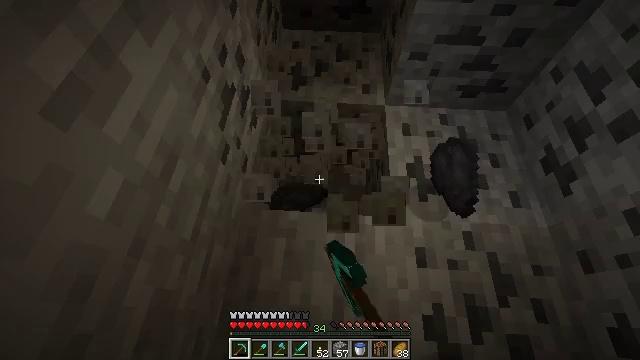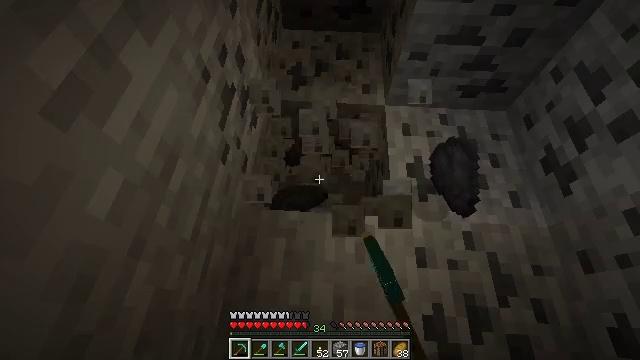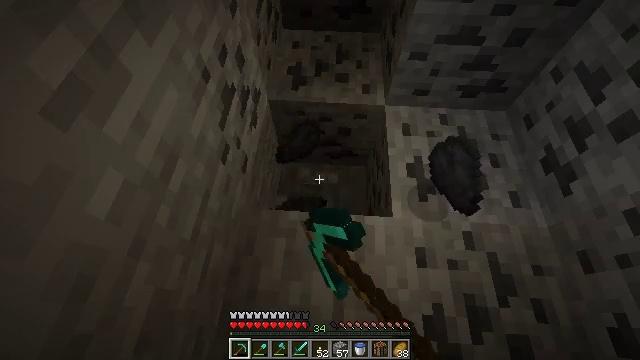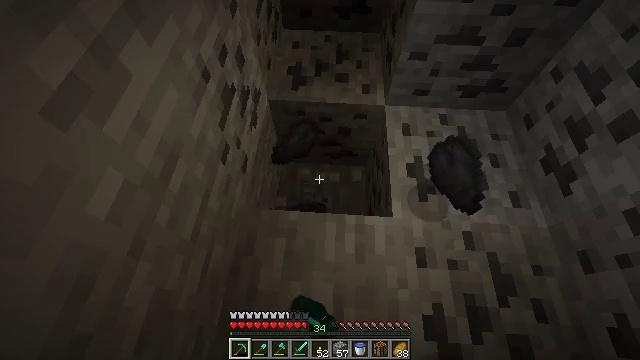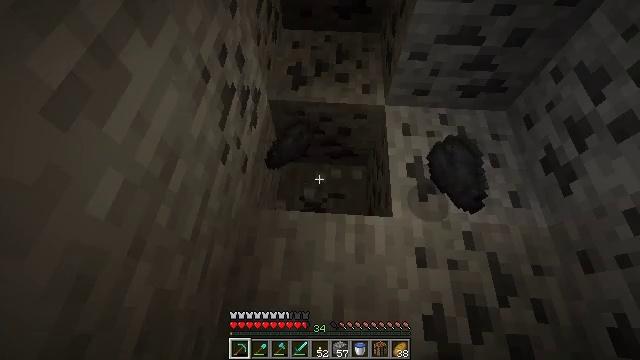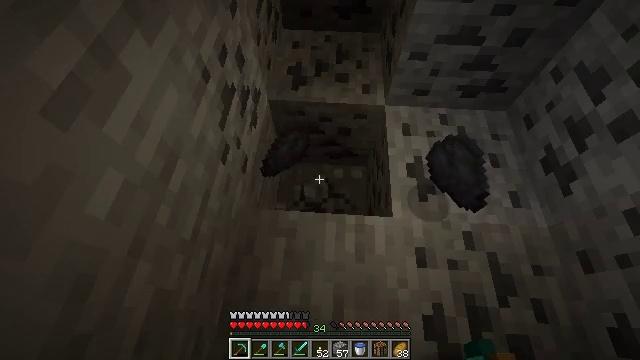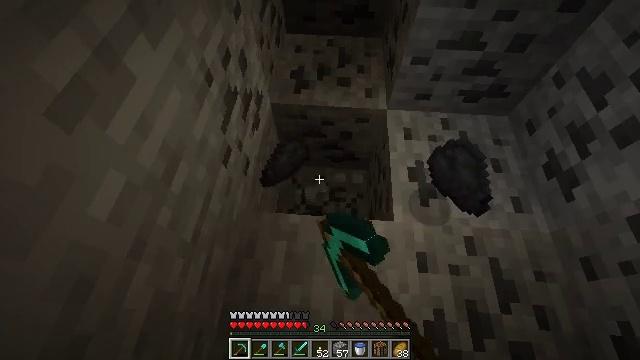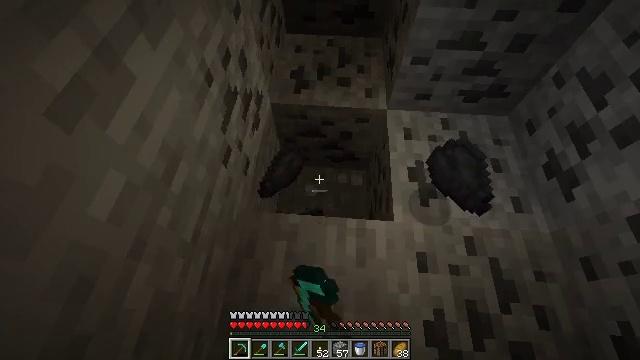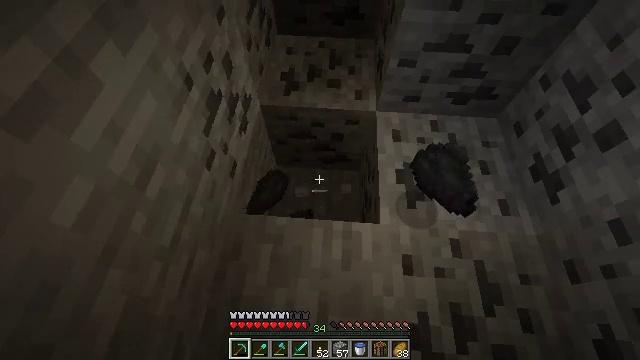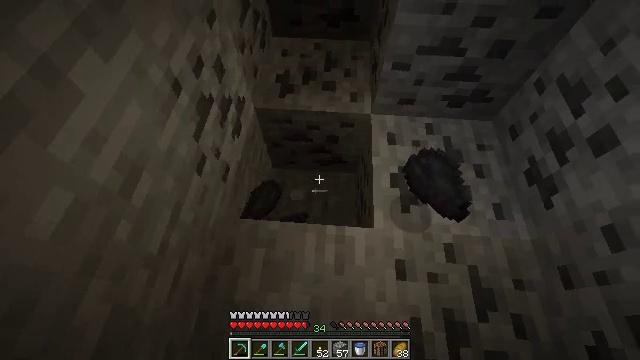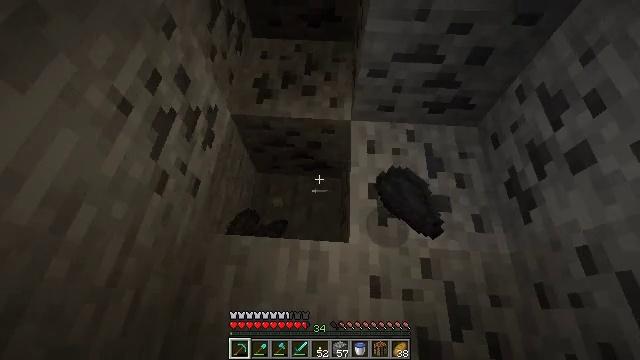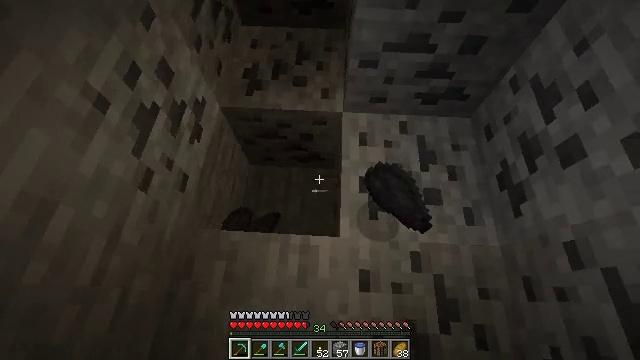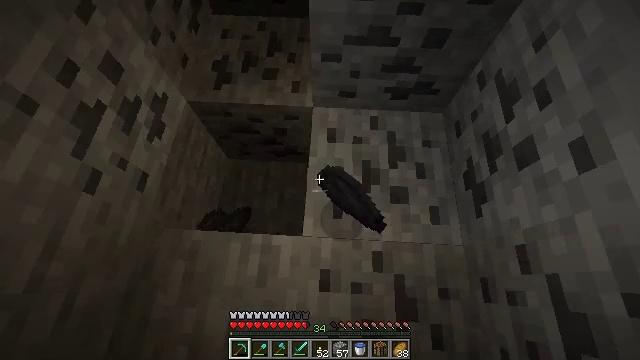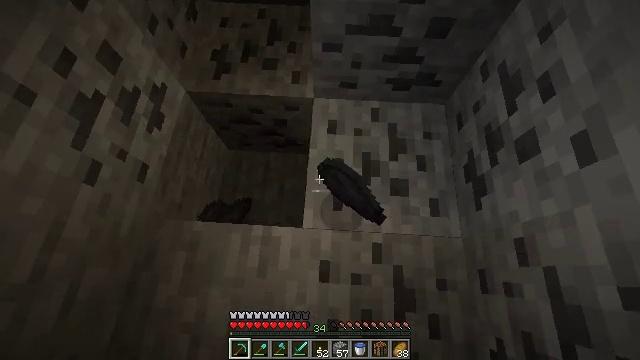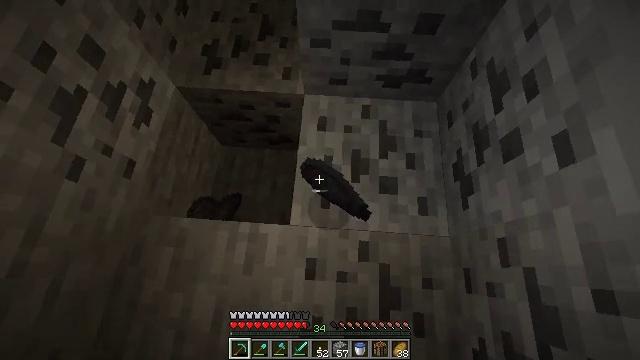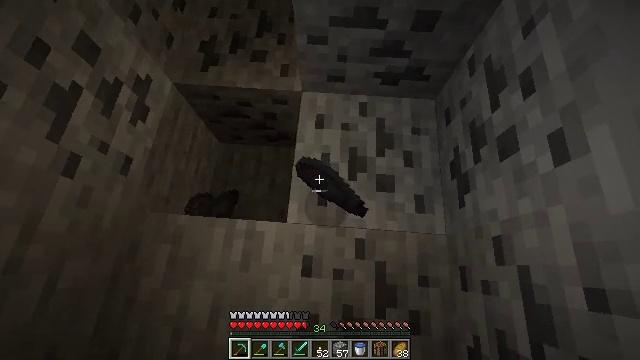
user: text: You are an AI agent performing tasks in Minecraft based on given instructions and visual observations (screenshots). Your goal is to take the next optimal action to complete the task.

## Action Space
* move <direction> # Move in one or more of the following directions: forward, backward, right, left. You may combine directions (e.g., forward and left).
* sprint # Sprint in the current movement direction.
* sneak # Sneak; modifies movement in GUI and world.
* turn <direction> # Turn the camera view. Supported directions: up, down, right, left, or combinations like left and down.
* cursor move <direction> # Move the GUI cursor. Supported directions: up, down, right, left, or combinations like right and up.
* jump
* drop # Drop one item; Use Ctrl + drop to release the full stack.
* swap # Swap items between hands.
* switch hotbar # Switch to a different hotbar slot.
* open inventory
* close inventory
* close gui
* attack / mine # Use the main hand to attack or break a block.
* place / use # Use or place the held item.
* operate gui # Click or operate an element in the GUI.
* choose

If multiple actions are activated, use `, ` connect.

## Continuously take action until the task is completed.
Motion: motion action
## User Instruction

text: Drop a rail.
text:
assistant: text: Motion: attack / mine
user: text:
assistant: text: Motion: attack / mine
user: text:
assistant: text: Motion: attack / mine
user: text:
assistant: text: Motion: attack / mine
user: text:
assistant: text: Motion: attack / mine
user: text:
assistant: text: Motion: attack / mine
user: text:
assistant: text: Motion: no_op
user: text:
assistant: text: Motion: move right
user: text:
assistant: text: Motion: move forward and move right
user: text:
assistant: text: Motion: move forward and move right, turn down
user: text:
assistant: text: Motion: move right, turn down
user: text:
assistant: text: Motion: turn down
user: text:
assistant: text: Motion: turn down
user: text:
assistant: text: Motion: no_op
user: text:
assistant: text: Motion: no_op
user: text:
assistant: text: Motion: no_op
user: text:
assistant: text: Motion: no_op
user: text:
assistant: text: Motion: no_op
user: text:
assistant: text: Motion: no_op
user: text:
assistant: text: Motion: no_op
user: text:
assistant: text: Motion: no_op
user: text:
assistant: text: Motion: move left
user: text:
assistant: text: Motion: move left, turn right and up
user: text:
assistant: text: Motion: move left, turn right and up
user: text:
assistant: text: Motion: move left, turn right and up
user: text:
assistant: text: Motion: turn right and up
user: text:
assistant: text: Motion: move right, turn right and up
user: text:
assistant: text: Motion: move right, turn right and up
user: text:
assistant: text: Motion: move forward and move right, turn right and up
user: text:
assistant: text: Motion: move forward and move right